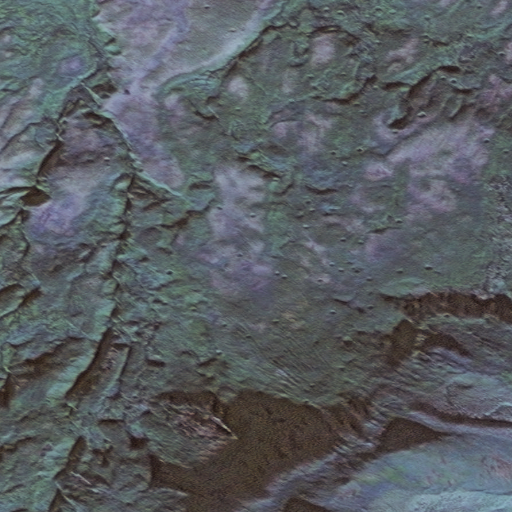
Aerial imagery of mountain in Alaska named Minute Hill containing only unknown